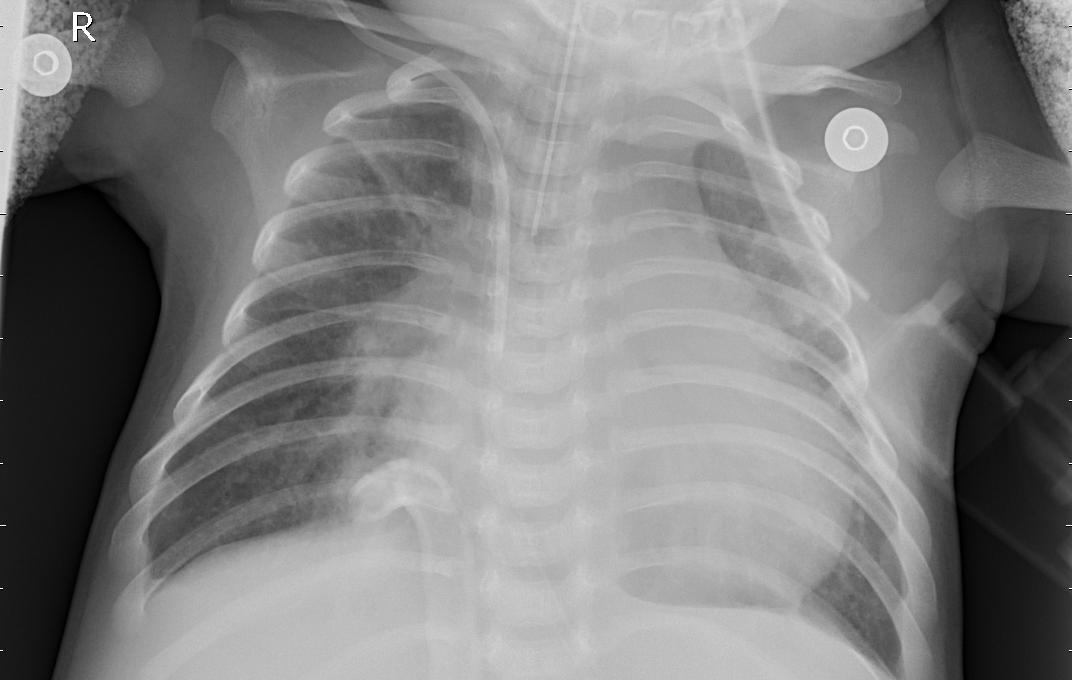
Diagnosis: PNEUMONIA